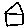
Label: house